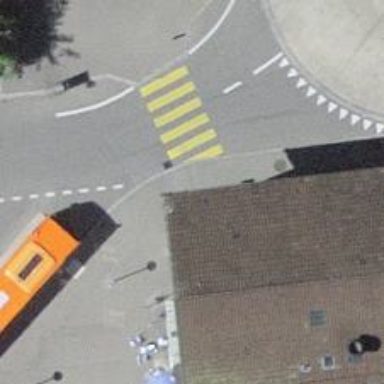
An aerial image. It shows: Post box is visible.